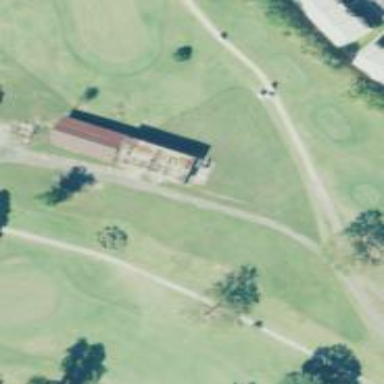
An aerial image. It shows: Path for both road and golf.